Platform: Mobile
Application: Arc Browser
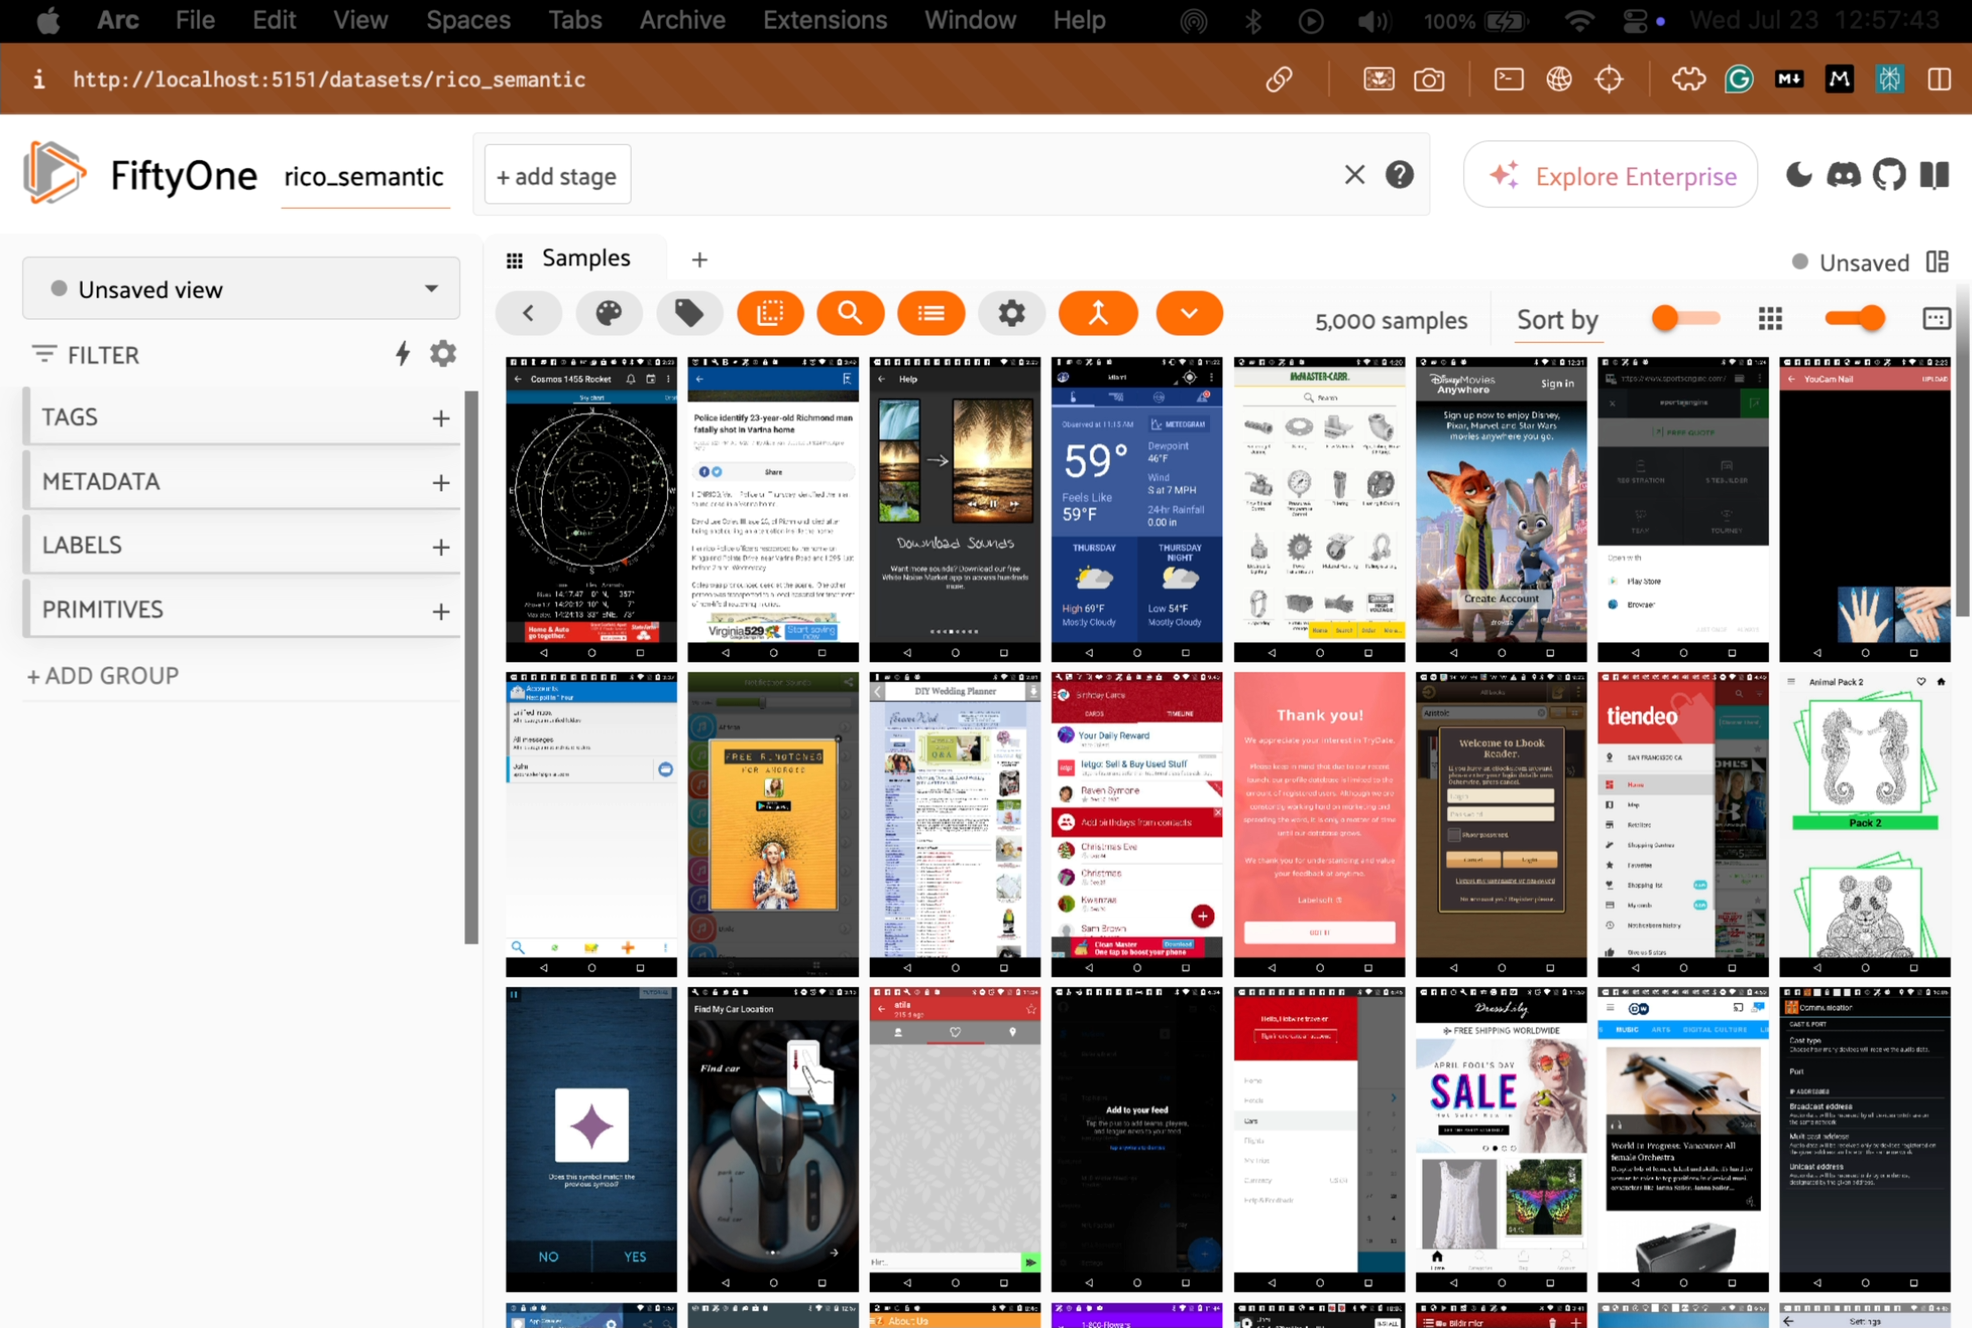
task_description: Expand the tags group in the sidebar
action_type: click
element_info: Icon

task_description: Expand the metadata group in the sidebar
action_type: click
element_info: Icon

task_description: Hide the sidebar
action_type: click
element_info: Icon

task_description: Expand the labels group in the sideabar
action_type: click
element_info: Icon

task_description: Expand the primitives group in the sidebar
action_type: click
element_info: Icon

task_description: Change app to dark mode
action_type: click
element_info: Icon

task_description: Join the Discord community
action_type: click
element_info: Icon

task_description: Visit us on GitHub
action_type: click
element_info: Icon

task_description: Read the Documentation
action_type: click
element_info: Icon

task_description: Open color settings menu
action_type: click
element_info: Icon

task_description: Tag samples or labels
action_type: click
element_info: Icon

task_description: Open a saved view
action_type: select
element_info: Menu Item

task_description: Change how samples are sorted in the samples panel
action_type: select
element_info: Menu Item

task_description: Increase spacing between samples in the samples panel
action_type: drag
element_info: Slider

task_description: Reset spacing between samples in the samples panel
action_type: click
element_info: Icon

task_description: Zoom out and decrease the thumbnail size of samples in the samples panel
action_type: drag
element_info: Slider

task_description: Reset zoom and thumbnail size
action_type: click
element_info: Icon

task_description: Open an expanded modal for this sample
action_type: click
element_info: Icon

task_description: Open an expanded modal for this sample
action_type: click
element_info: Icon

task_description: Open an expanded modal for the fourth sample in the first row of the samples panel
action_type: click
element_info: Icon

task_description: Open an expanded modal for the first sample in the second row of the samples panel
action_type: click
element_info: Icon

task_description: Open an expanded modal for the eighth sample in the second row of the samples panel
action_type: click
element_info: Icon

task_description: View display options
action_type: click
element_info: Icon

task_description: Sort samples in the samples panel by similarity to text
action_type: click
element_info: Icon

task_description: Open the expanded modal for the third sample in the second row of the samples panel
action_type: click
element_info: Icon

task_description: Open the patches view
action_type: click
element_info: Icon
task_description: Open a saved workspace on this dataset
action_type: click
element_info: Button